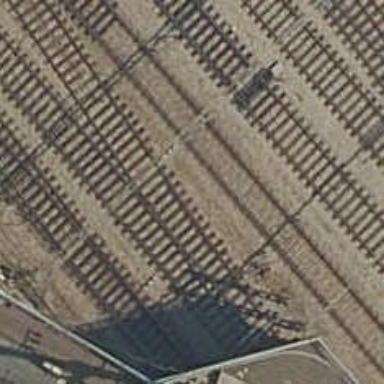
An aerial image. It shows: Railway with electrified contact lines.